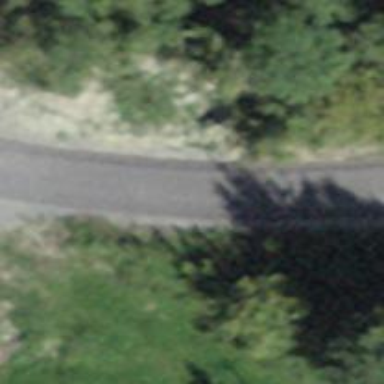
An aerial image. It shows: Asphalt track with grade1 tracktype.